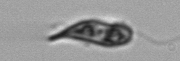
Label: Euglena